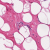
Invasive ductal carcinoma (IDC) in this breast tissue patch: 0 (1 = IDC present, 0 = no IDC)